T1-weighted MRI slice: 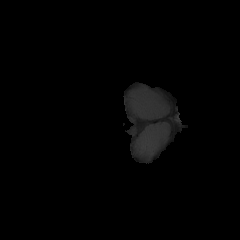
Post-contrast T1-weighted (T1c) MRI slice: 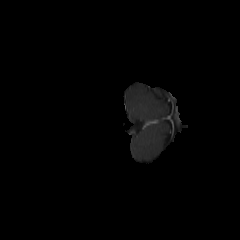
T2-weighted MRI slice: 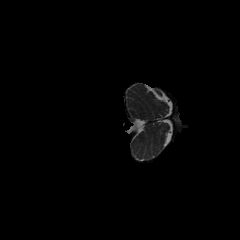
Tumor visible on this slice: no